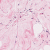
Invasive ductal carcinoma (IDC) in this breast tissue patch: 0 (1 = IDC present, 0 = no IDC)